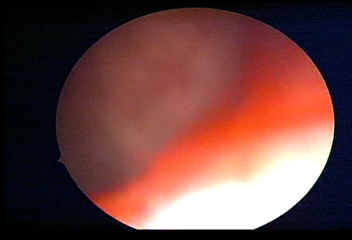
Modality: WLC
Class: Normal mucosa
Bladder cancer association: No